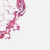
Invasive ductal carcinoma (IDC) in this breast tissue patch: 0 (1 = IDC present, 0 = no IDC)